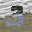
Label: 3